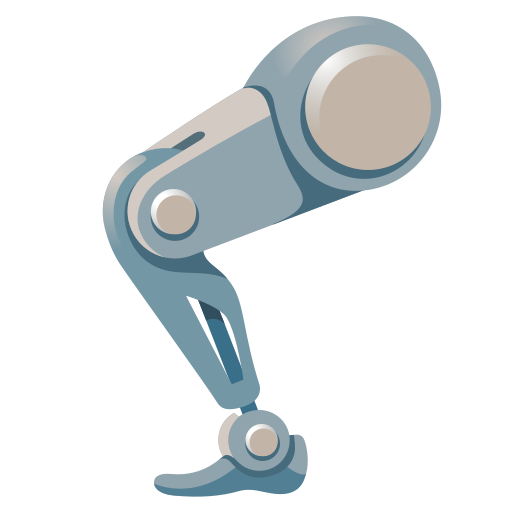
Emoji: 🦿